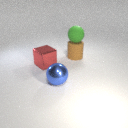
large brown rubber cylinder behind large red metal cube